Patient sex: F
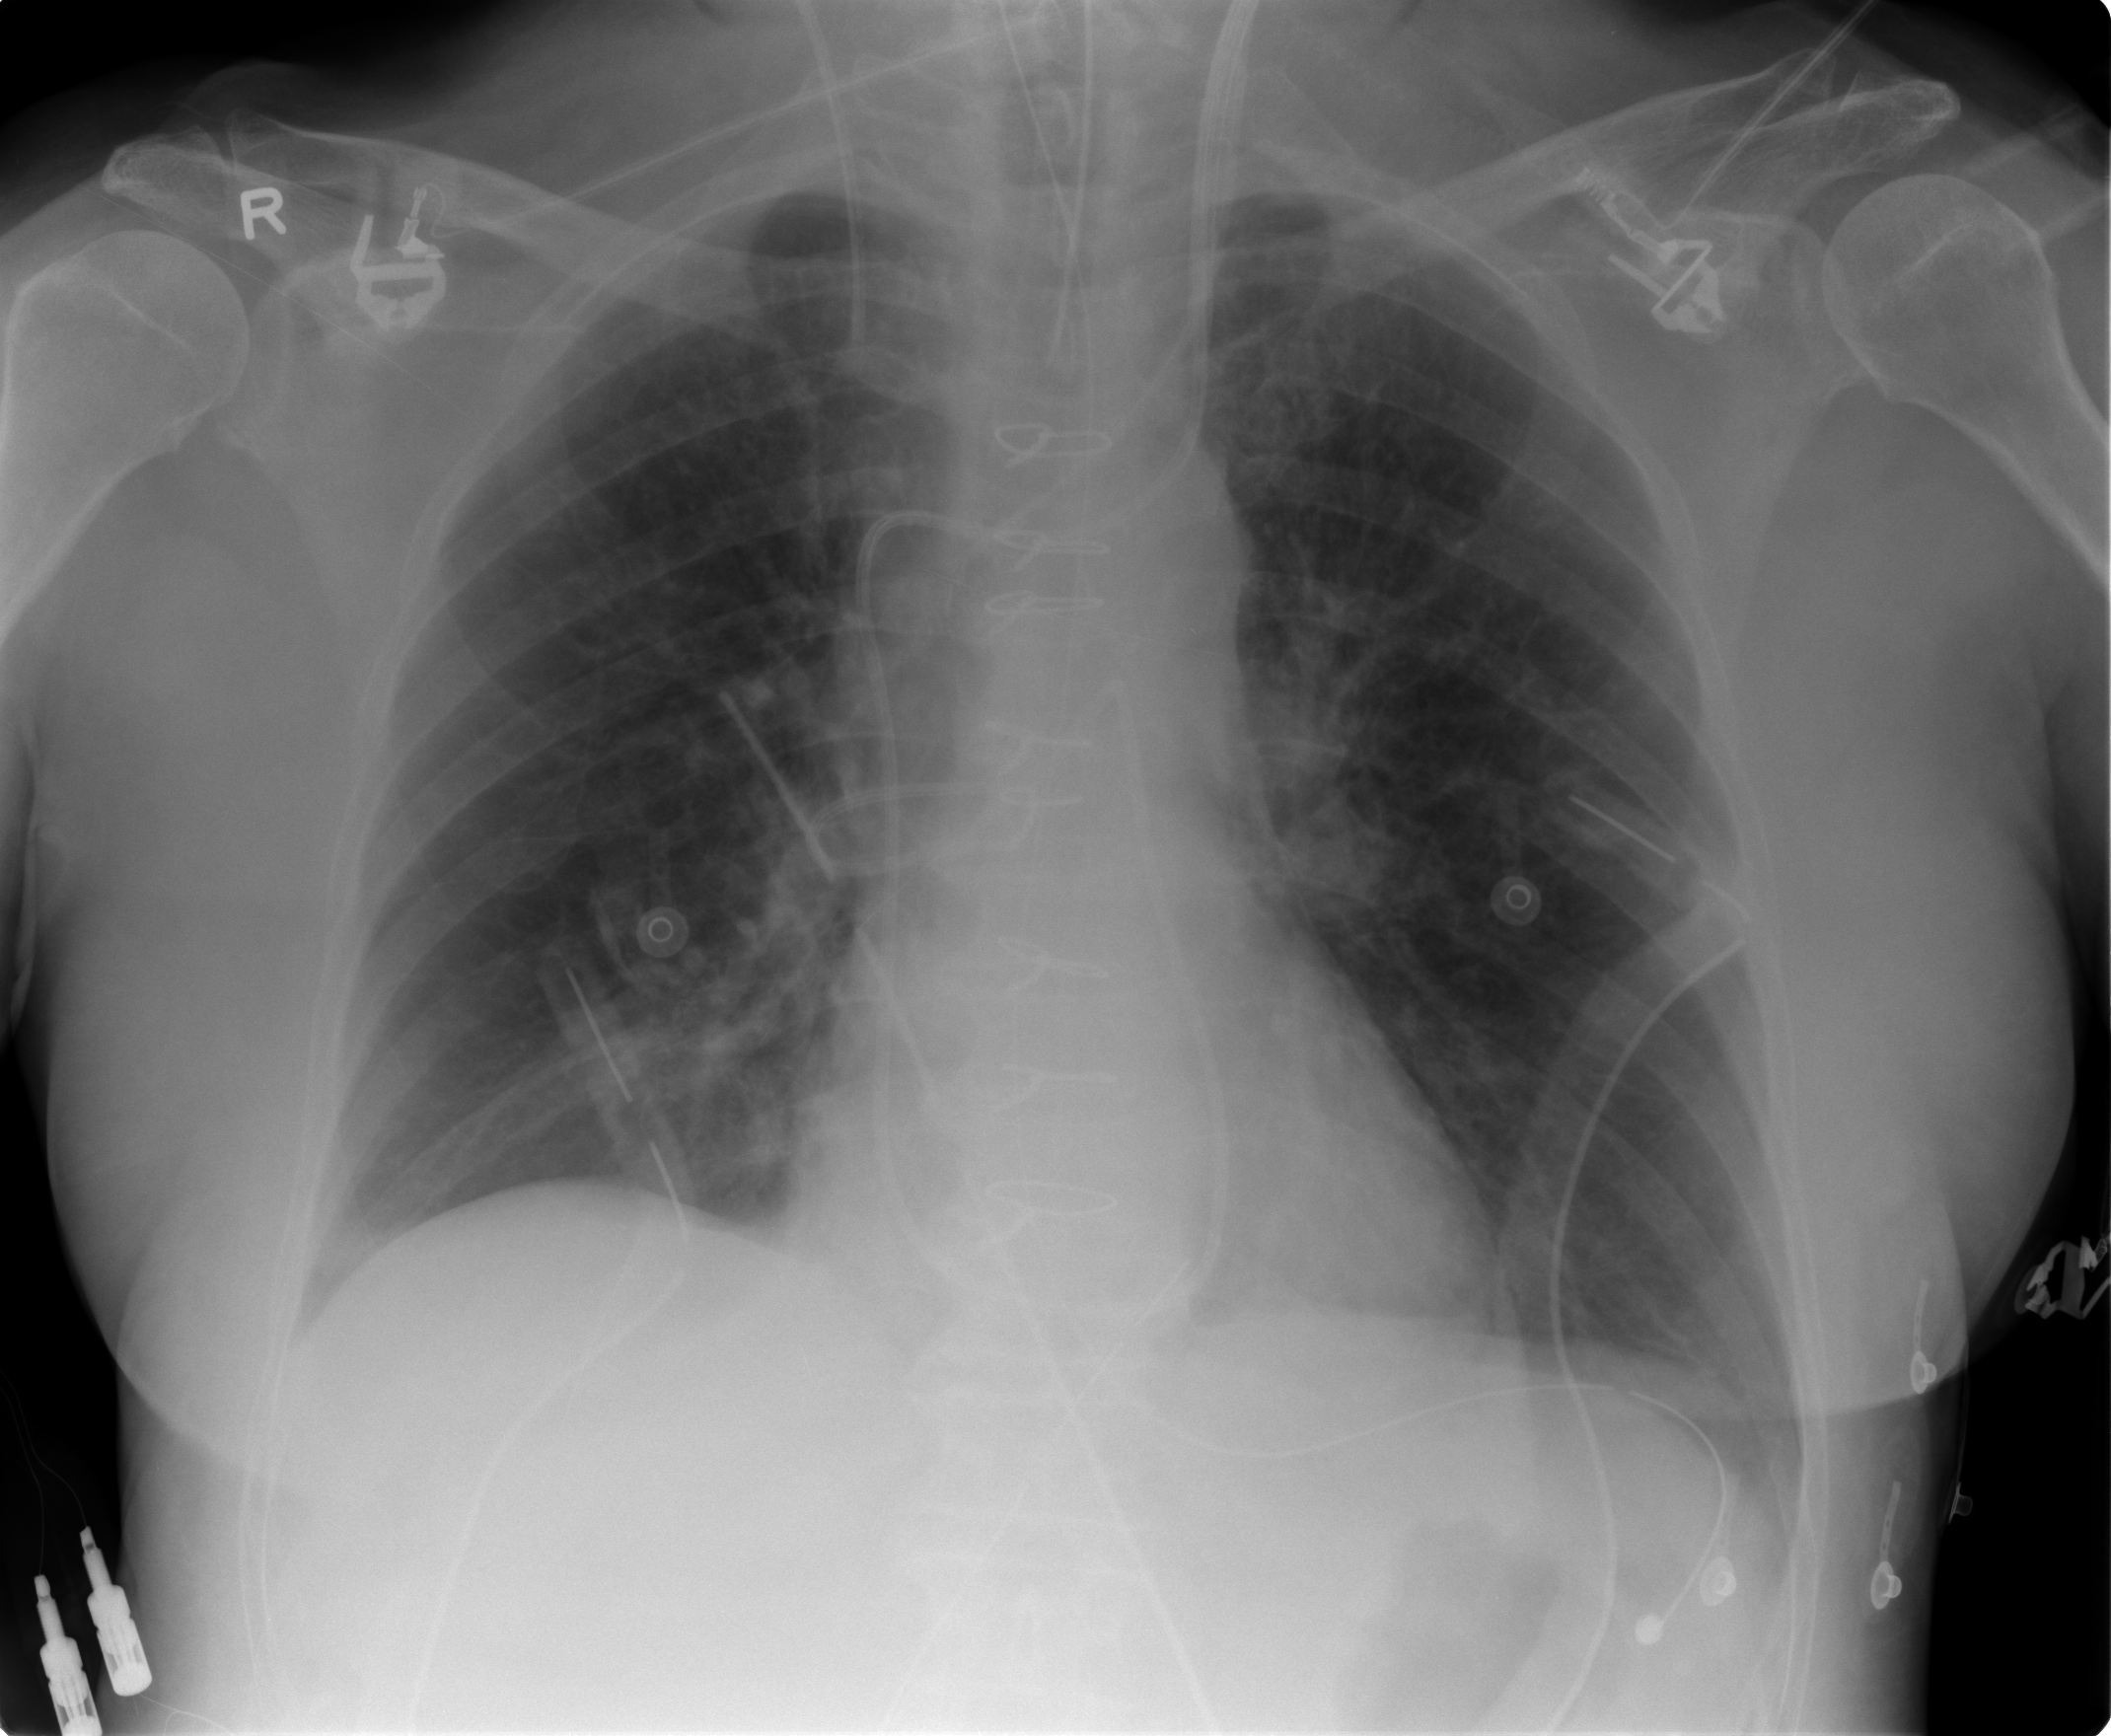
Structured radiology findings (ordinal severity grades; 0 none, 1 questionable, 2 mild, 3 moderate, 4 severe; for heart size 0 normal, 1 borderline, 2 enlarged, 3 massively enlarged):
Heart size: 0
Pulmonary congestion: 2
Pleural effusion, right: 0
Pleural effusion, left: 0
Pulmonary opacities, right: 0
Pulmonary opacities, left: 0
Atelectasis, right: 0
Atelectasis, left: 0